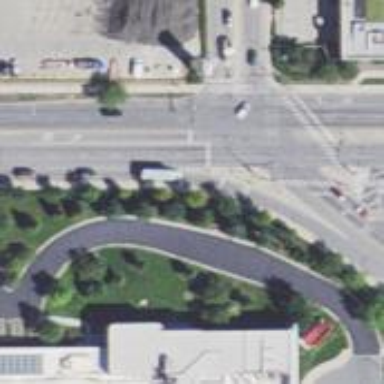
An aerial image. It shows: Footway that serves as traffic island.